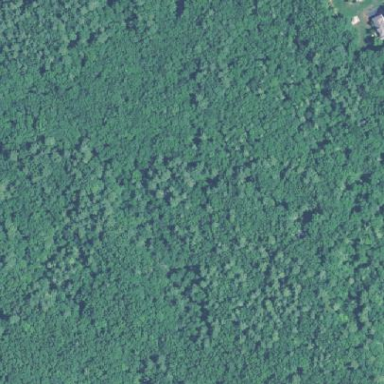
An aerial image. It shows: Forest area.